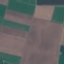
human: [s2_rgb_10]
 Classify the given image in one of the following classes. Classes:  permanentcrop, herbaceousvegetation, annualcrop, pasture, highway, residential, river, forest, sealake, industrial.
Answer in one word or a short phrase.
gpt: AnnualCrop